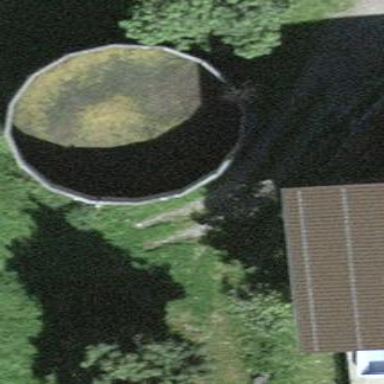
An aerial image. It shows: Storage tank which is man-made and housed in building.